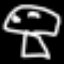
Label: mushroom